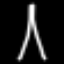
Label: The Eiffel Tower